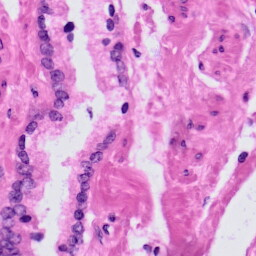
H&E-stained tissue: Prostate